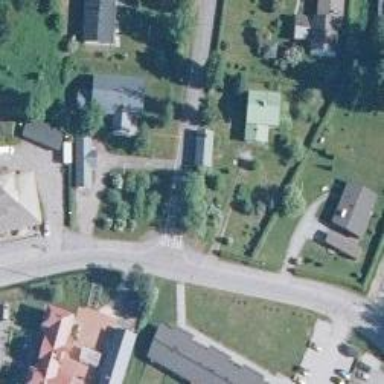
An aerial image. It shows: Zebra crossing on asphalt cycleway.